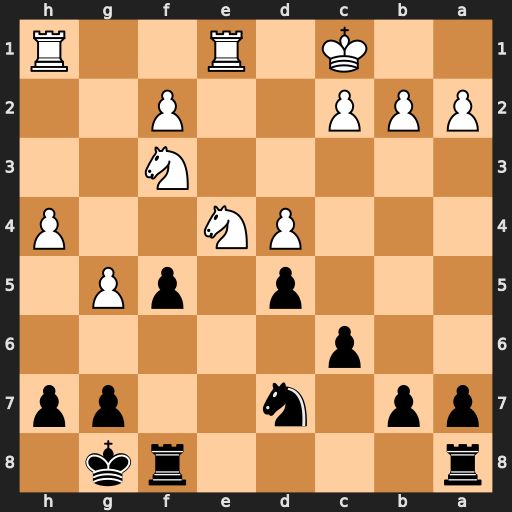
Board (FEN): r4rk1/pp1n2pp/2p5/3p1pP1/3PN2P/5N2/PPP2P2/2K1R2R
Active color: b
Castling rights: -
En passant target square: -
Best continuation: fxe4